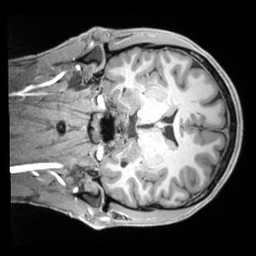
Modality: T1w
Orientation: coronal
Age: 20
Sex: male
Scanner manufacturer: siemens
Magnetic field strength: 3 T
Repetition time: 2.2 s
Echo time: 0.00218 s